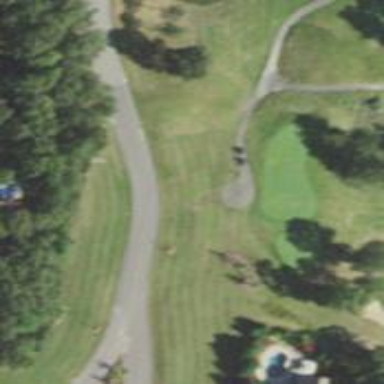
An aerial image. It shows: Path designated for golf carts.